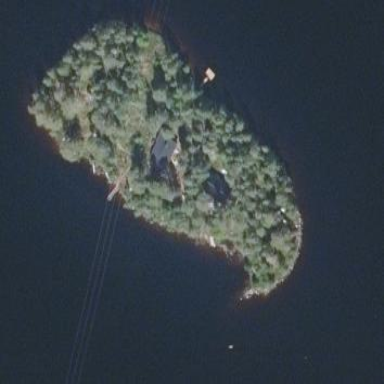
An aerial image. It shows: Islet.